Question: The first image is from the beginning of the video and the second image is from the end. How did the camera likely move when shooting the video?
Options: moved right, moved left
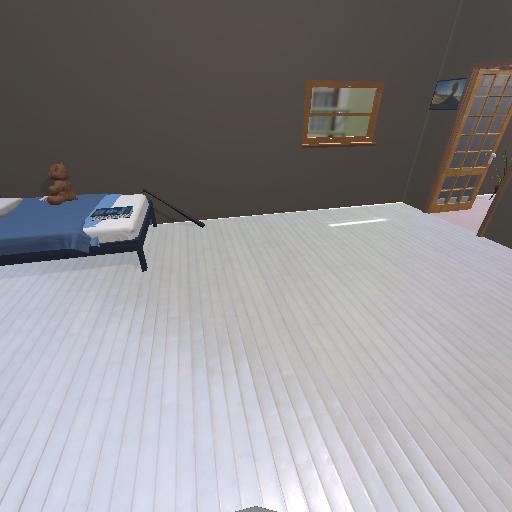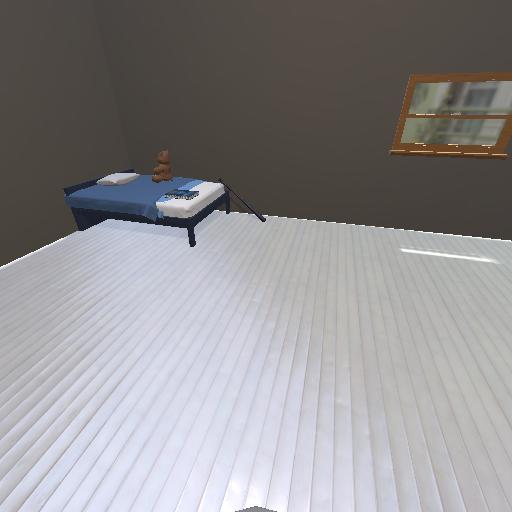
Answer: moved right